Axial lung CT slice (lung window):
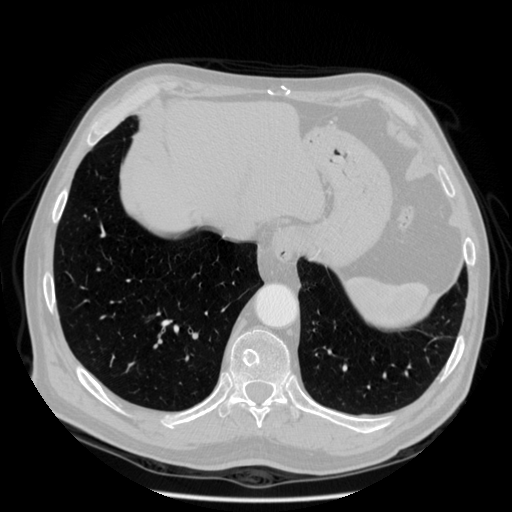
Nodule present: no